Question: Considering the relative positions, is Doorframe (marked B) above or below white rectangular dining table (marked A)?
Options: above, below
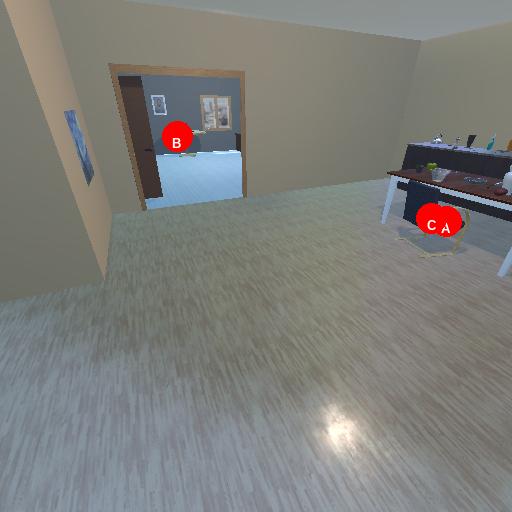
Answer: above